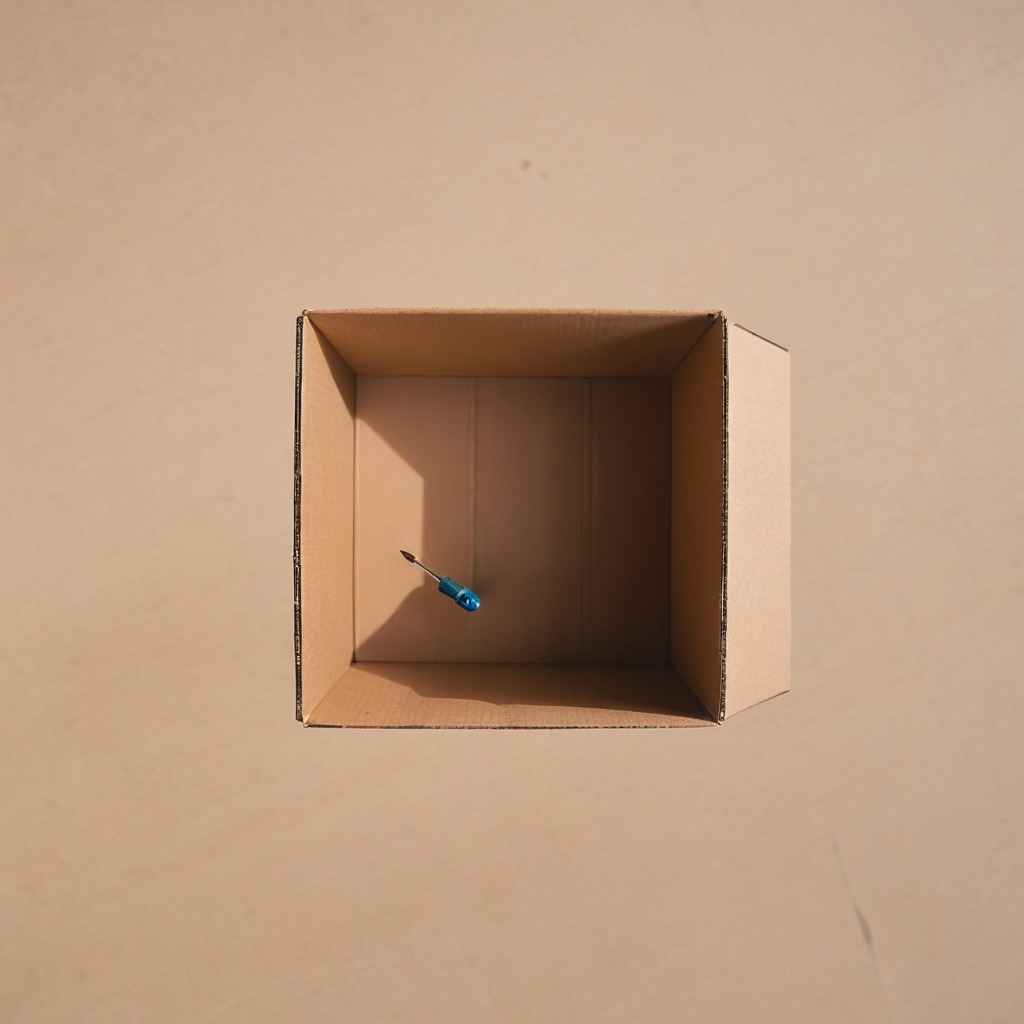
A screwdriver is lying on a cardboard box surface.